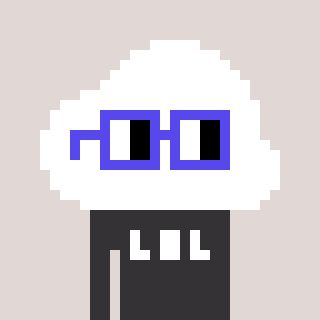
a pixel art character with square blue glasses, a cloud-shaped head and a grayscale-colored body on a warm background